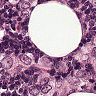
Metastatic tissue present: yes